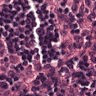
Metastatic tissue present: no